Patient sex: M
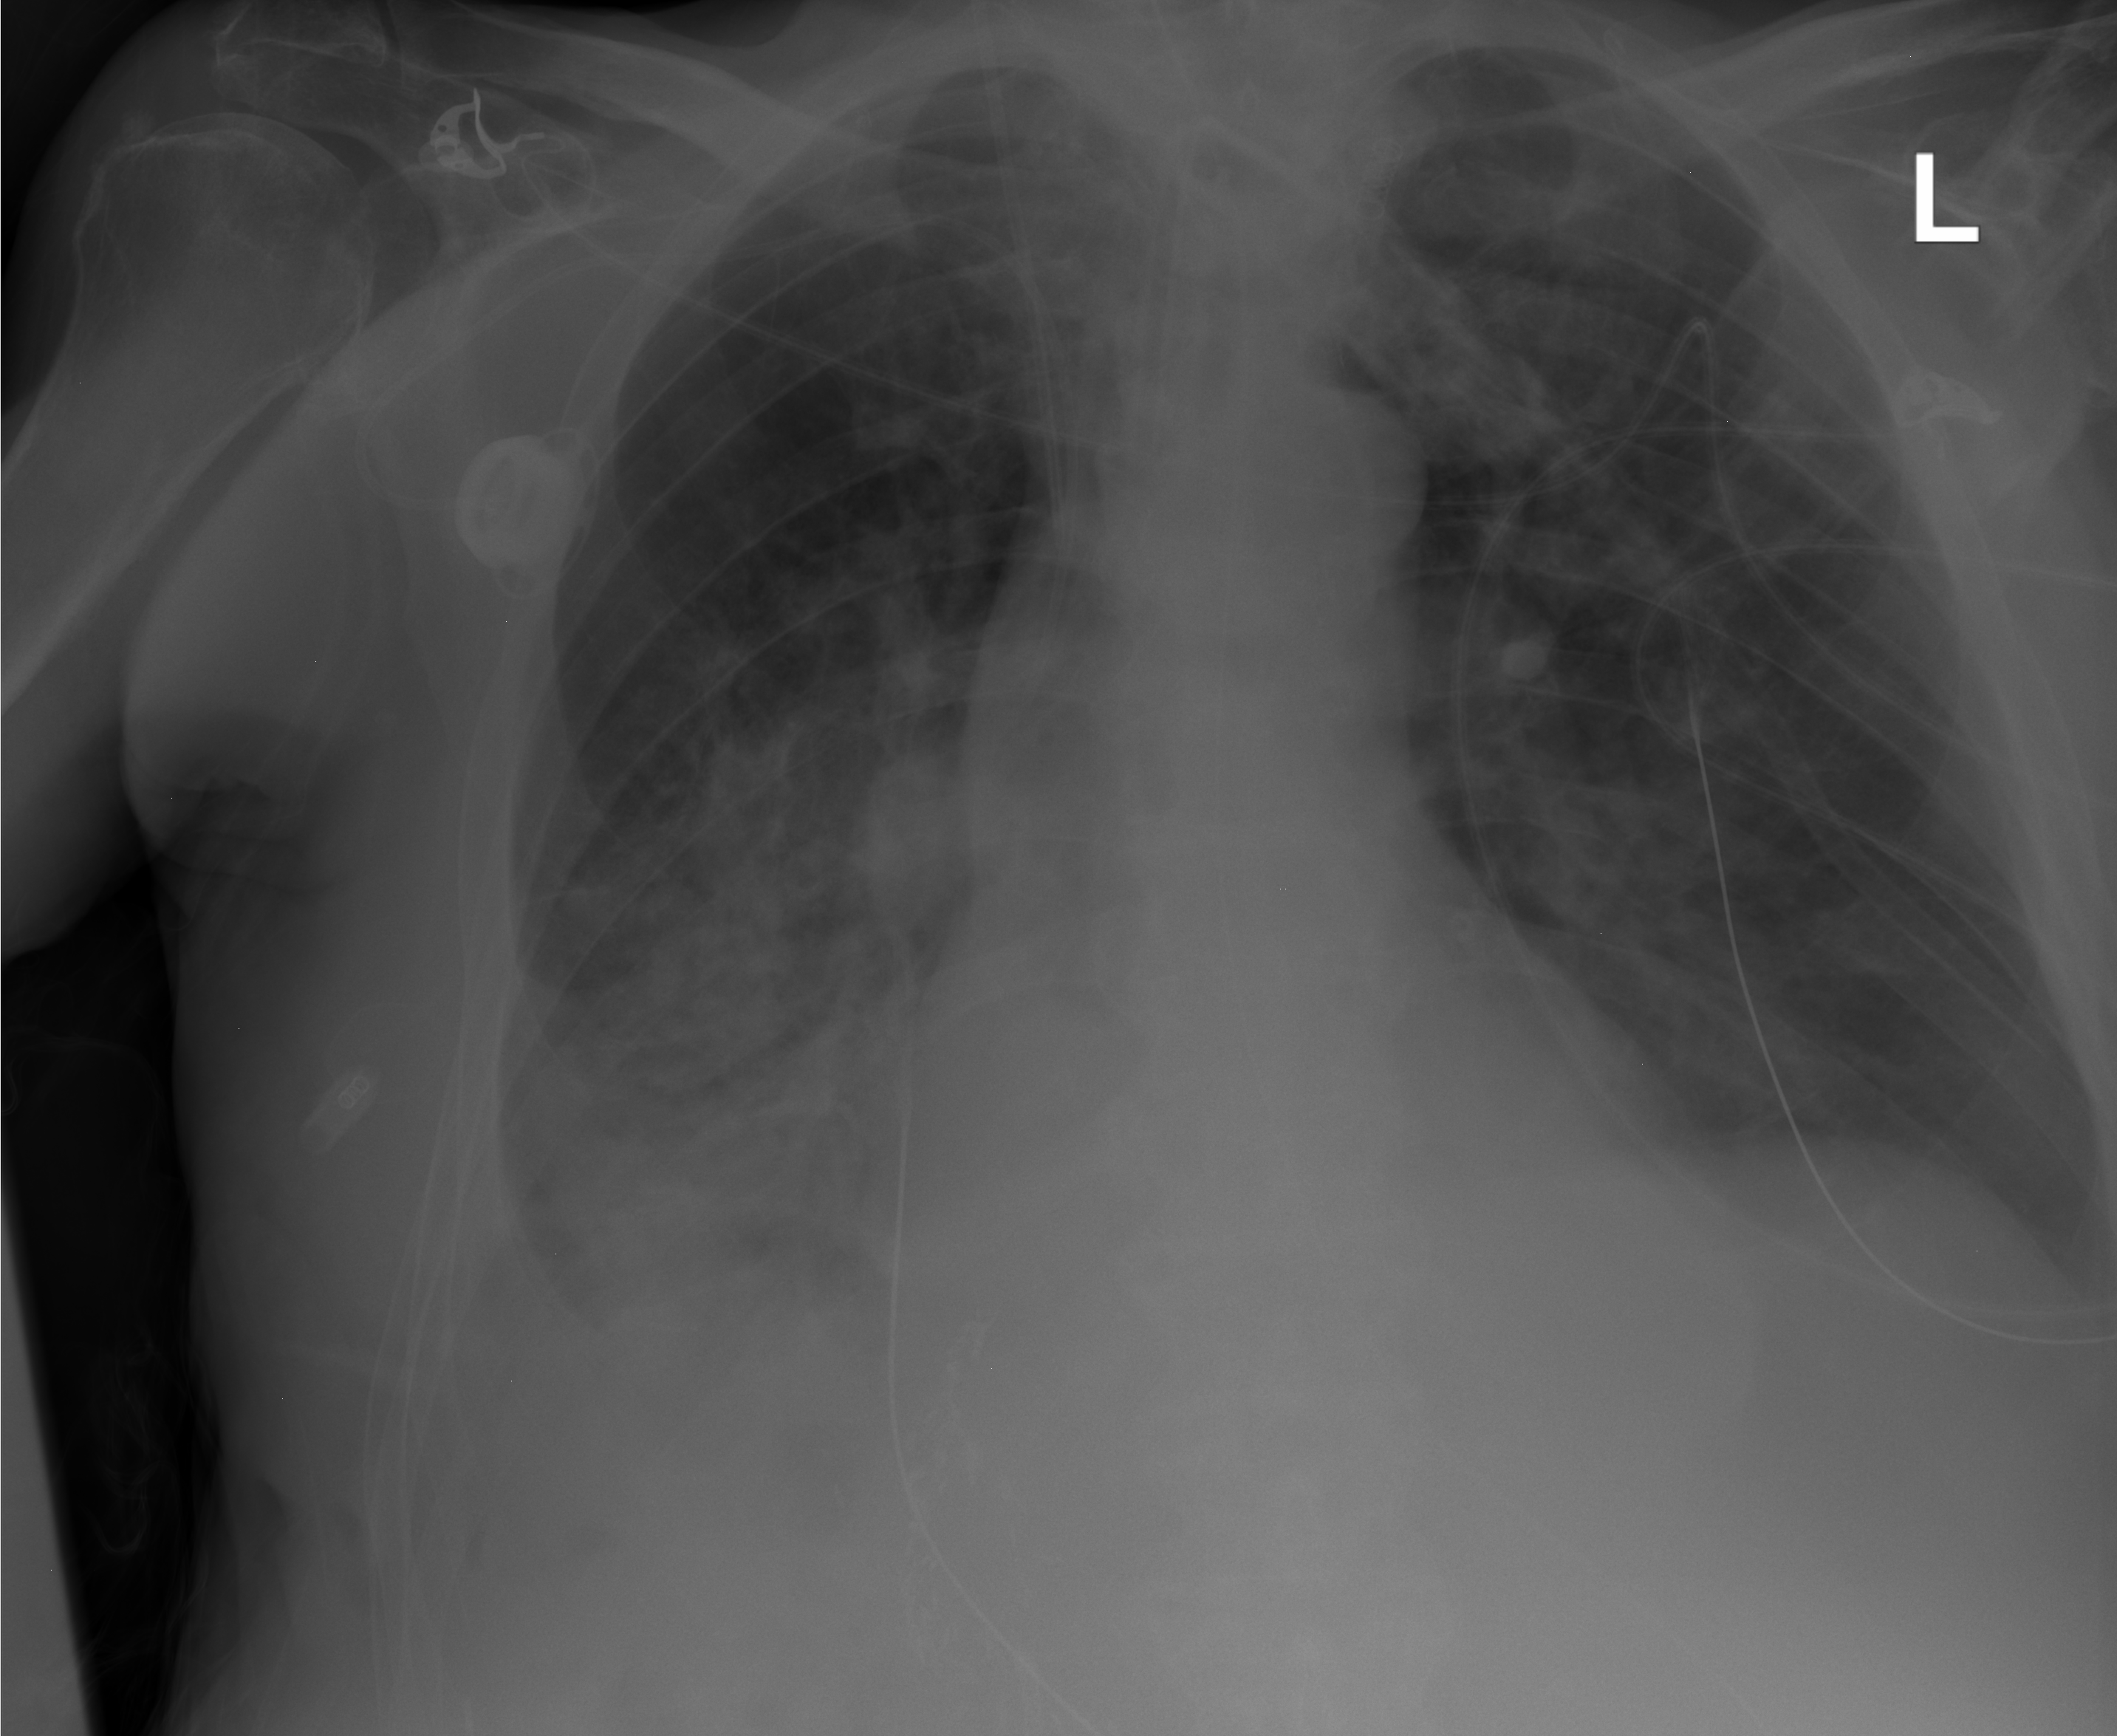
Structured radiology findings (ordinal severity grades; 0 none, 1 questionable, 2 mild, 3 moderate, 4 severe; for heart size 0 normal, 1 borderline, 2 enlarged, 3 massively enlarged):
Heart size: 0
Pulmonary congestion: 0
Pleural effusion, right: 2
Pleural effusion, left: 0
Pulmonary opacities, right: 3
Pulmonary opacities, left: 0
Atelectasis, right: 2
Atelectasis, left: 0